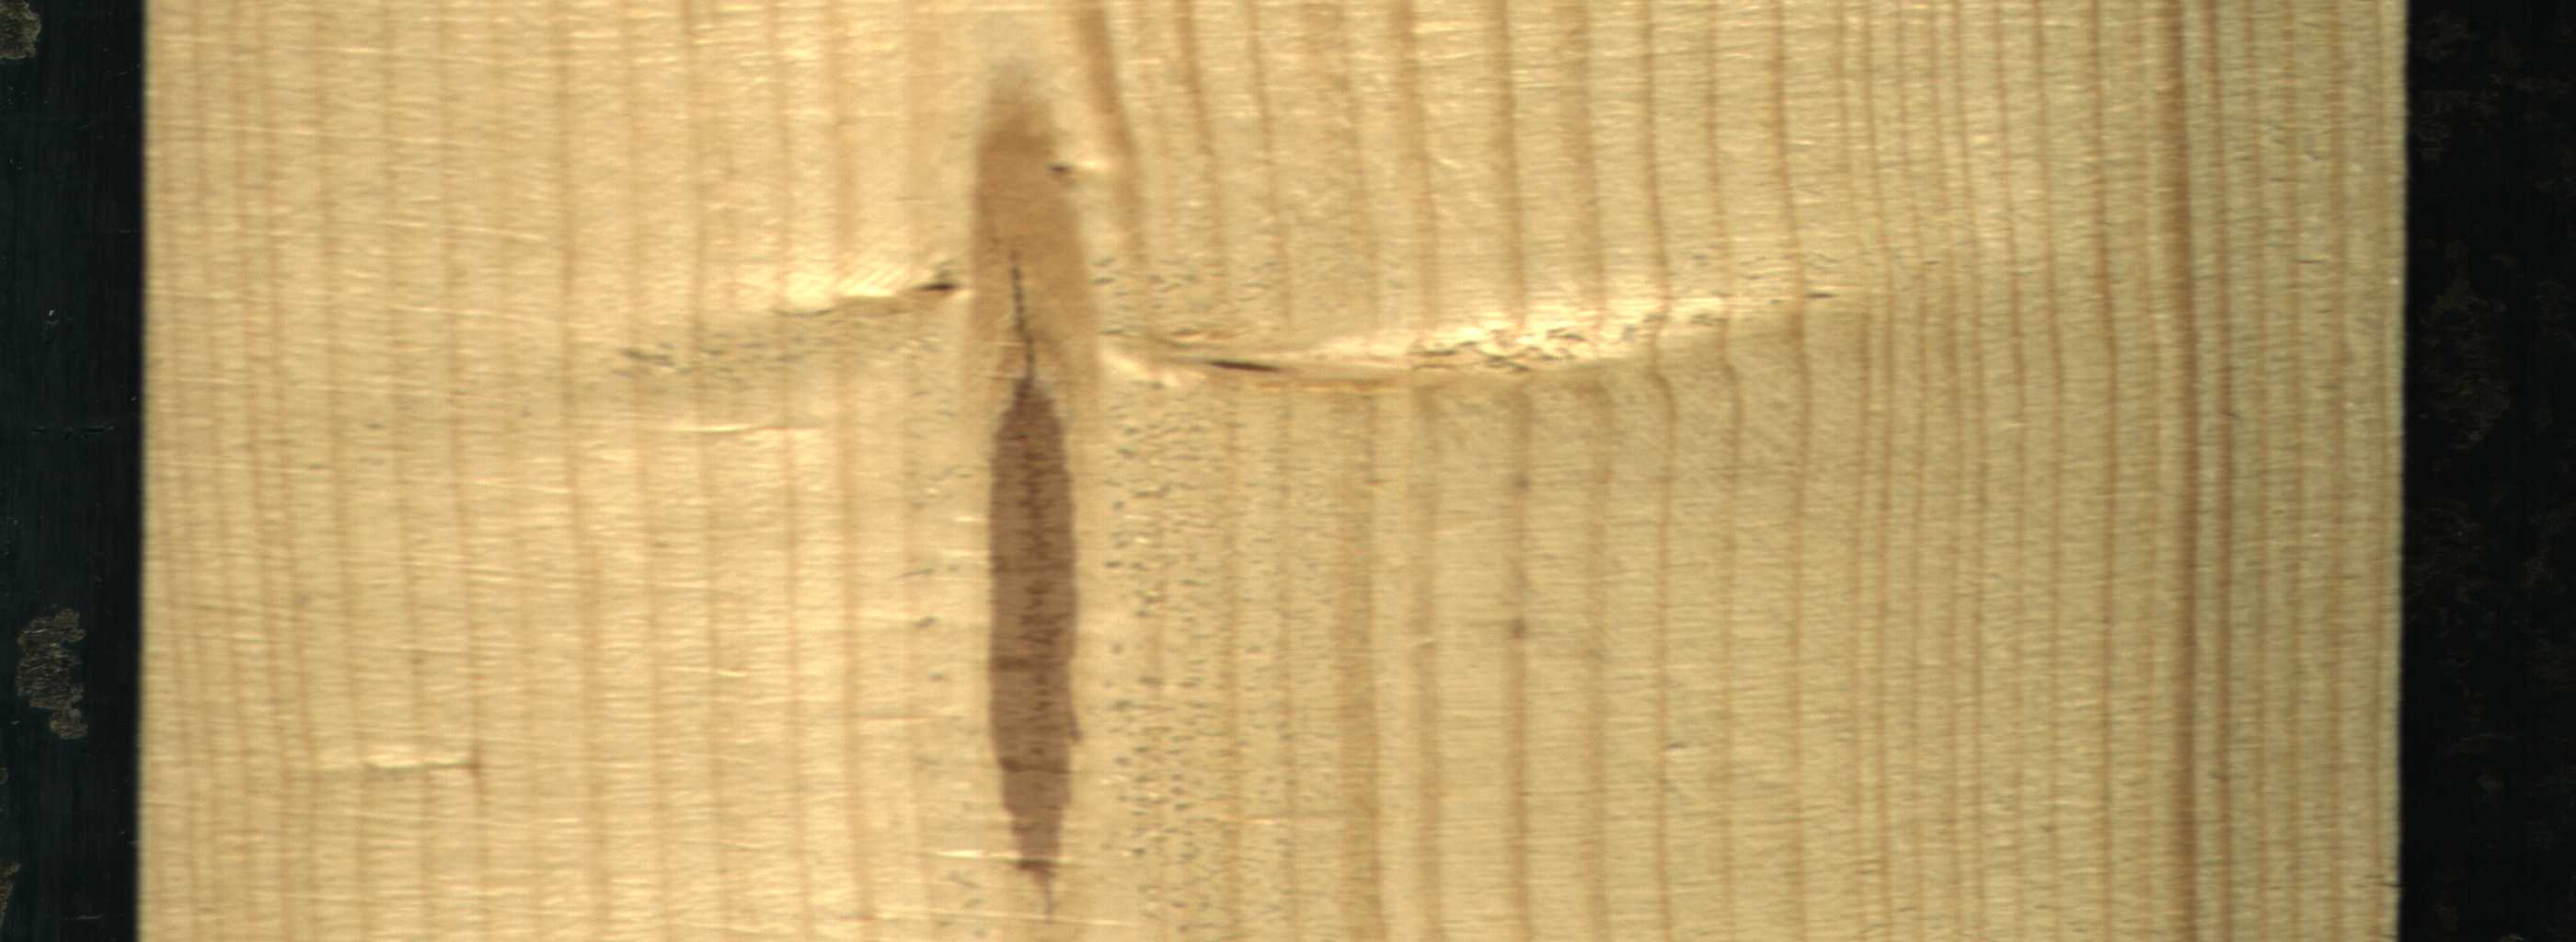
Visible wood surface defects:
Marrow
Crack
Live_Knot
Live_Knot